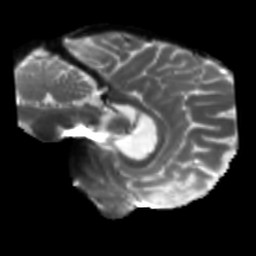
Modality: T2w
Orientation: sagittal
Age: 64
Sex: male
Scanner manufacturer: siemens
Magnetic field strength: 3 T
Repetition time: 5.25 s
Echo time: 0.08 s